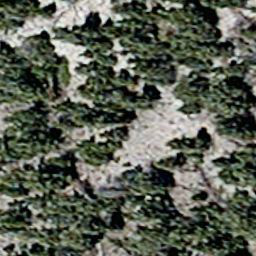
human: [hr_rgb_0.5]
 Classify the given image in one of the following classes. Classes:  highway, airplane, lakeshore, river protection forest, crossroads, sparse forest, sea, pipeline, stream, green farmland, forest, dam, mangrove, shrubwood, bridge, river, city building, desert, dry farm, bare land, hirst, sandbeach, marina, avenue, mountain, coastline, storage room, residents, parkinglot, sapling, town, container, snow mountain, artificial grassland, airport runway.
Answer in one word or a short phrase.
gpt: sparse forest